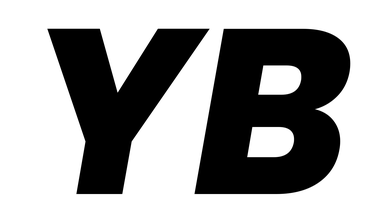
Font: Poppins-ExtraBoldItalic